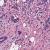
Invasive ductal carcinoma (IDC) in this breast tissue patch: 1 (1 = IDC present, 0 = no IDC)